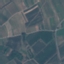
Land use / land cover: PermanentCrop